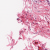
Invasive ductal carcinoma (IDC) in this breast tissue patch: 0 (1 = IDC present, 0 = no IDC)